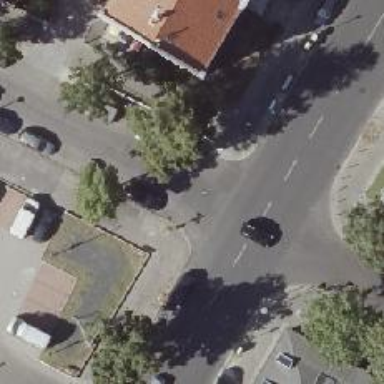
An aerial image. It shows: Residential road with asphalt surface and sidewalks on both sides. There is parallel parking available on the street.